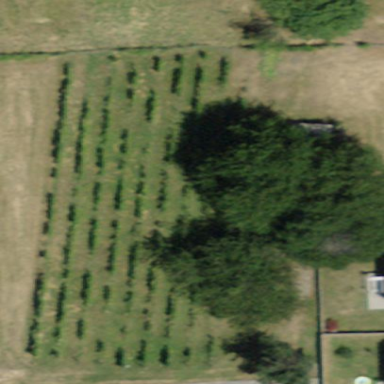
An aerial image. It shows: Vineyard with grape crops.